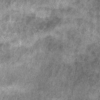
Label: not_dusty